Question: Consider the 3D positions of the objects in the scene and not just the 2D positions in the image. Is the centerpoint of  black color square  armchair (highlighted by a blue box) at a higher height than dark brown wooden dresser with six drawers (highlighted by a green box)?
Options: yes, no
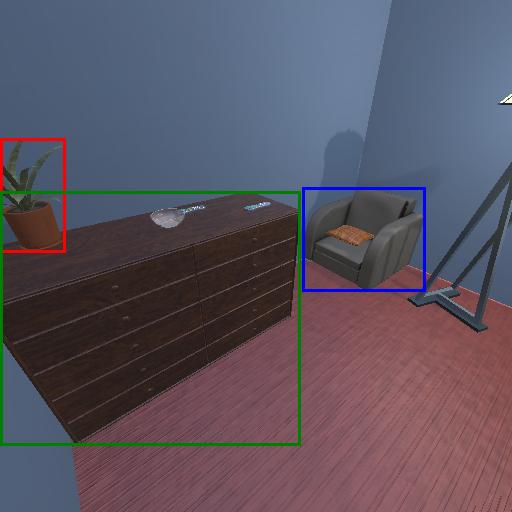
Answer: yes